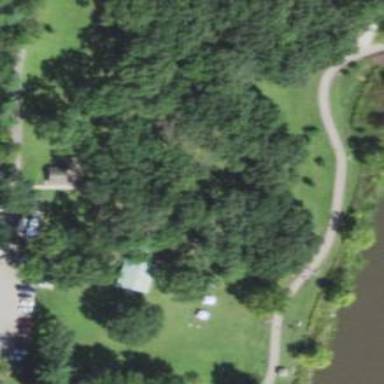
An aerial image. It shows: Picnic site for tourists.